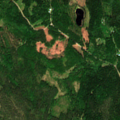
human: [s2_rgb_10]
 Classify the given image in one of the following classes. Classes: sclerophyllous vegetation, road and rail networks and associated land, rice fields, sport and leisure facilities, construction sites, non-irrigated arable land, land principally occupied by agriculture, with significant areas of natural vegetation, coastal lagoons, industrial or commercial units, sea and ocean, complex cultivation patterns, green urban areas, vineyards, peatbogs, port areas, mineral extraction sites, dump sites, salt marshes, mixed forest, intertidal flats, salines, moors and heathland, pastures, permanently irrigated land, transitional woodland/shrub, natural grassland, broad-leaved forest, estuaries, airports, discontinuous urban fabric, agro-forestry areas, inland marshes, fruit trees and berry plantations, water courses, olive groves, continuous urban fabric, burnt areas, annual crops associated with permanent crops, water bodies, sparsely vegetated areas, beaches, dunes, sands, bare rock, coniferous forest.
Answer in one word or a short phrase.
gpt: coniferous forest, mixed forest